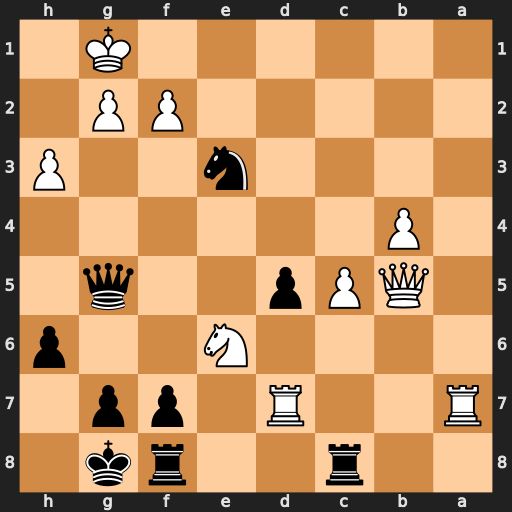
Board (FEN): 2r2rk1/R2R1pp1/4N2p/1QPp2q1/1P6/4n2P/5PP1/6K1
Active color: b
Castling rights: -
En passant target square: -
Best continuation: Qxg2#